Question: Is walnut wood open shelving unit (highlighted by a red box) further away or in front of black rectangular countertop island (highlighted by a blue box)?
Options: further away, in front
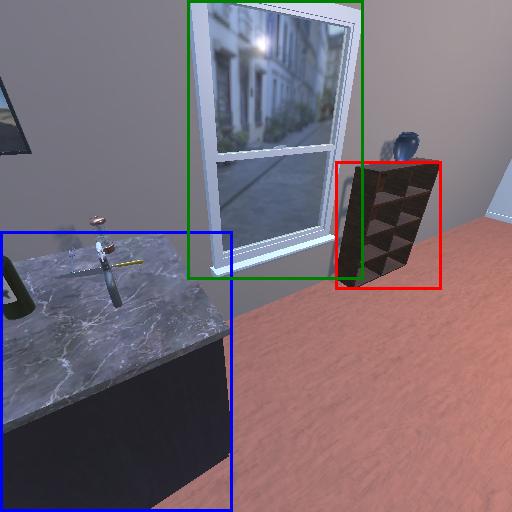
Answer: further away